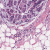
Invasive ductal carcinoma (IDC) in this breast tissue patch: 1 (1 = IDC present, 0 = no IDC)